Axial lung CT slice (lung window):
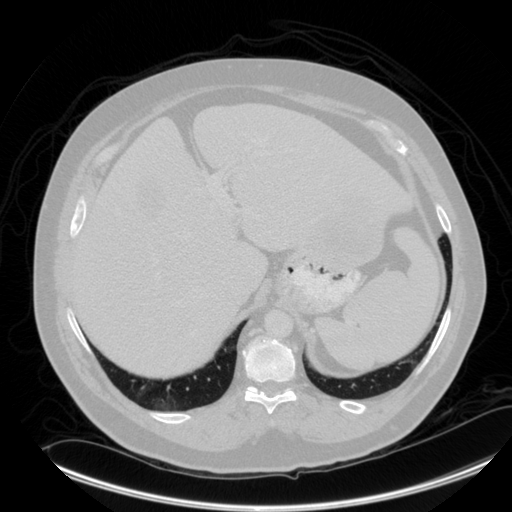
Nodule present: no